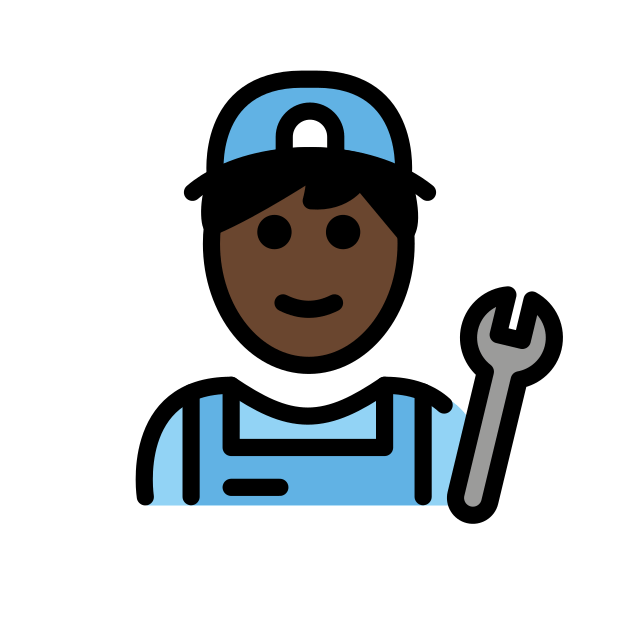
mechanic: dark skin tone